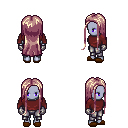
a pixel art fantasy rpg character, female body template, dark elf, purple skin, maroon long-sleeve shirt, metal pants, white blonde extra-long hairstyle, metal gloves, brown slippers, four views (front, back, left, right), 2x2 character sprite sheet, small pixel art, hard edges, no anti-aliasing